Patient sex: M
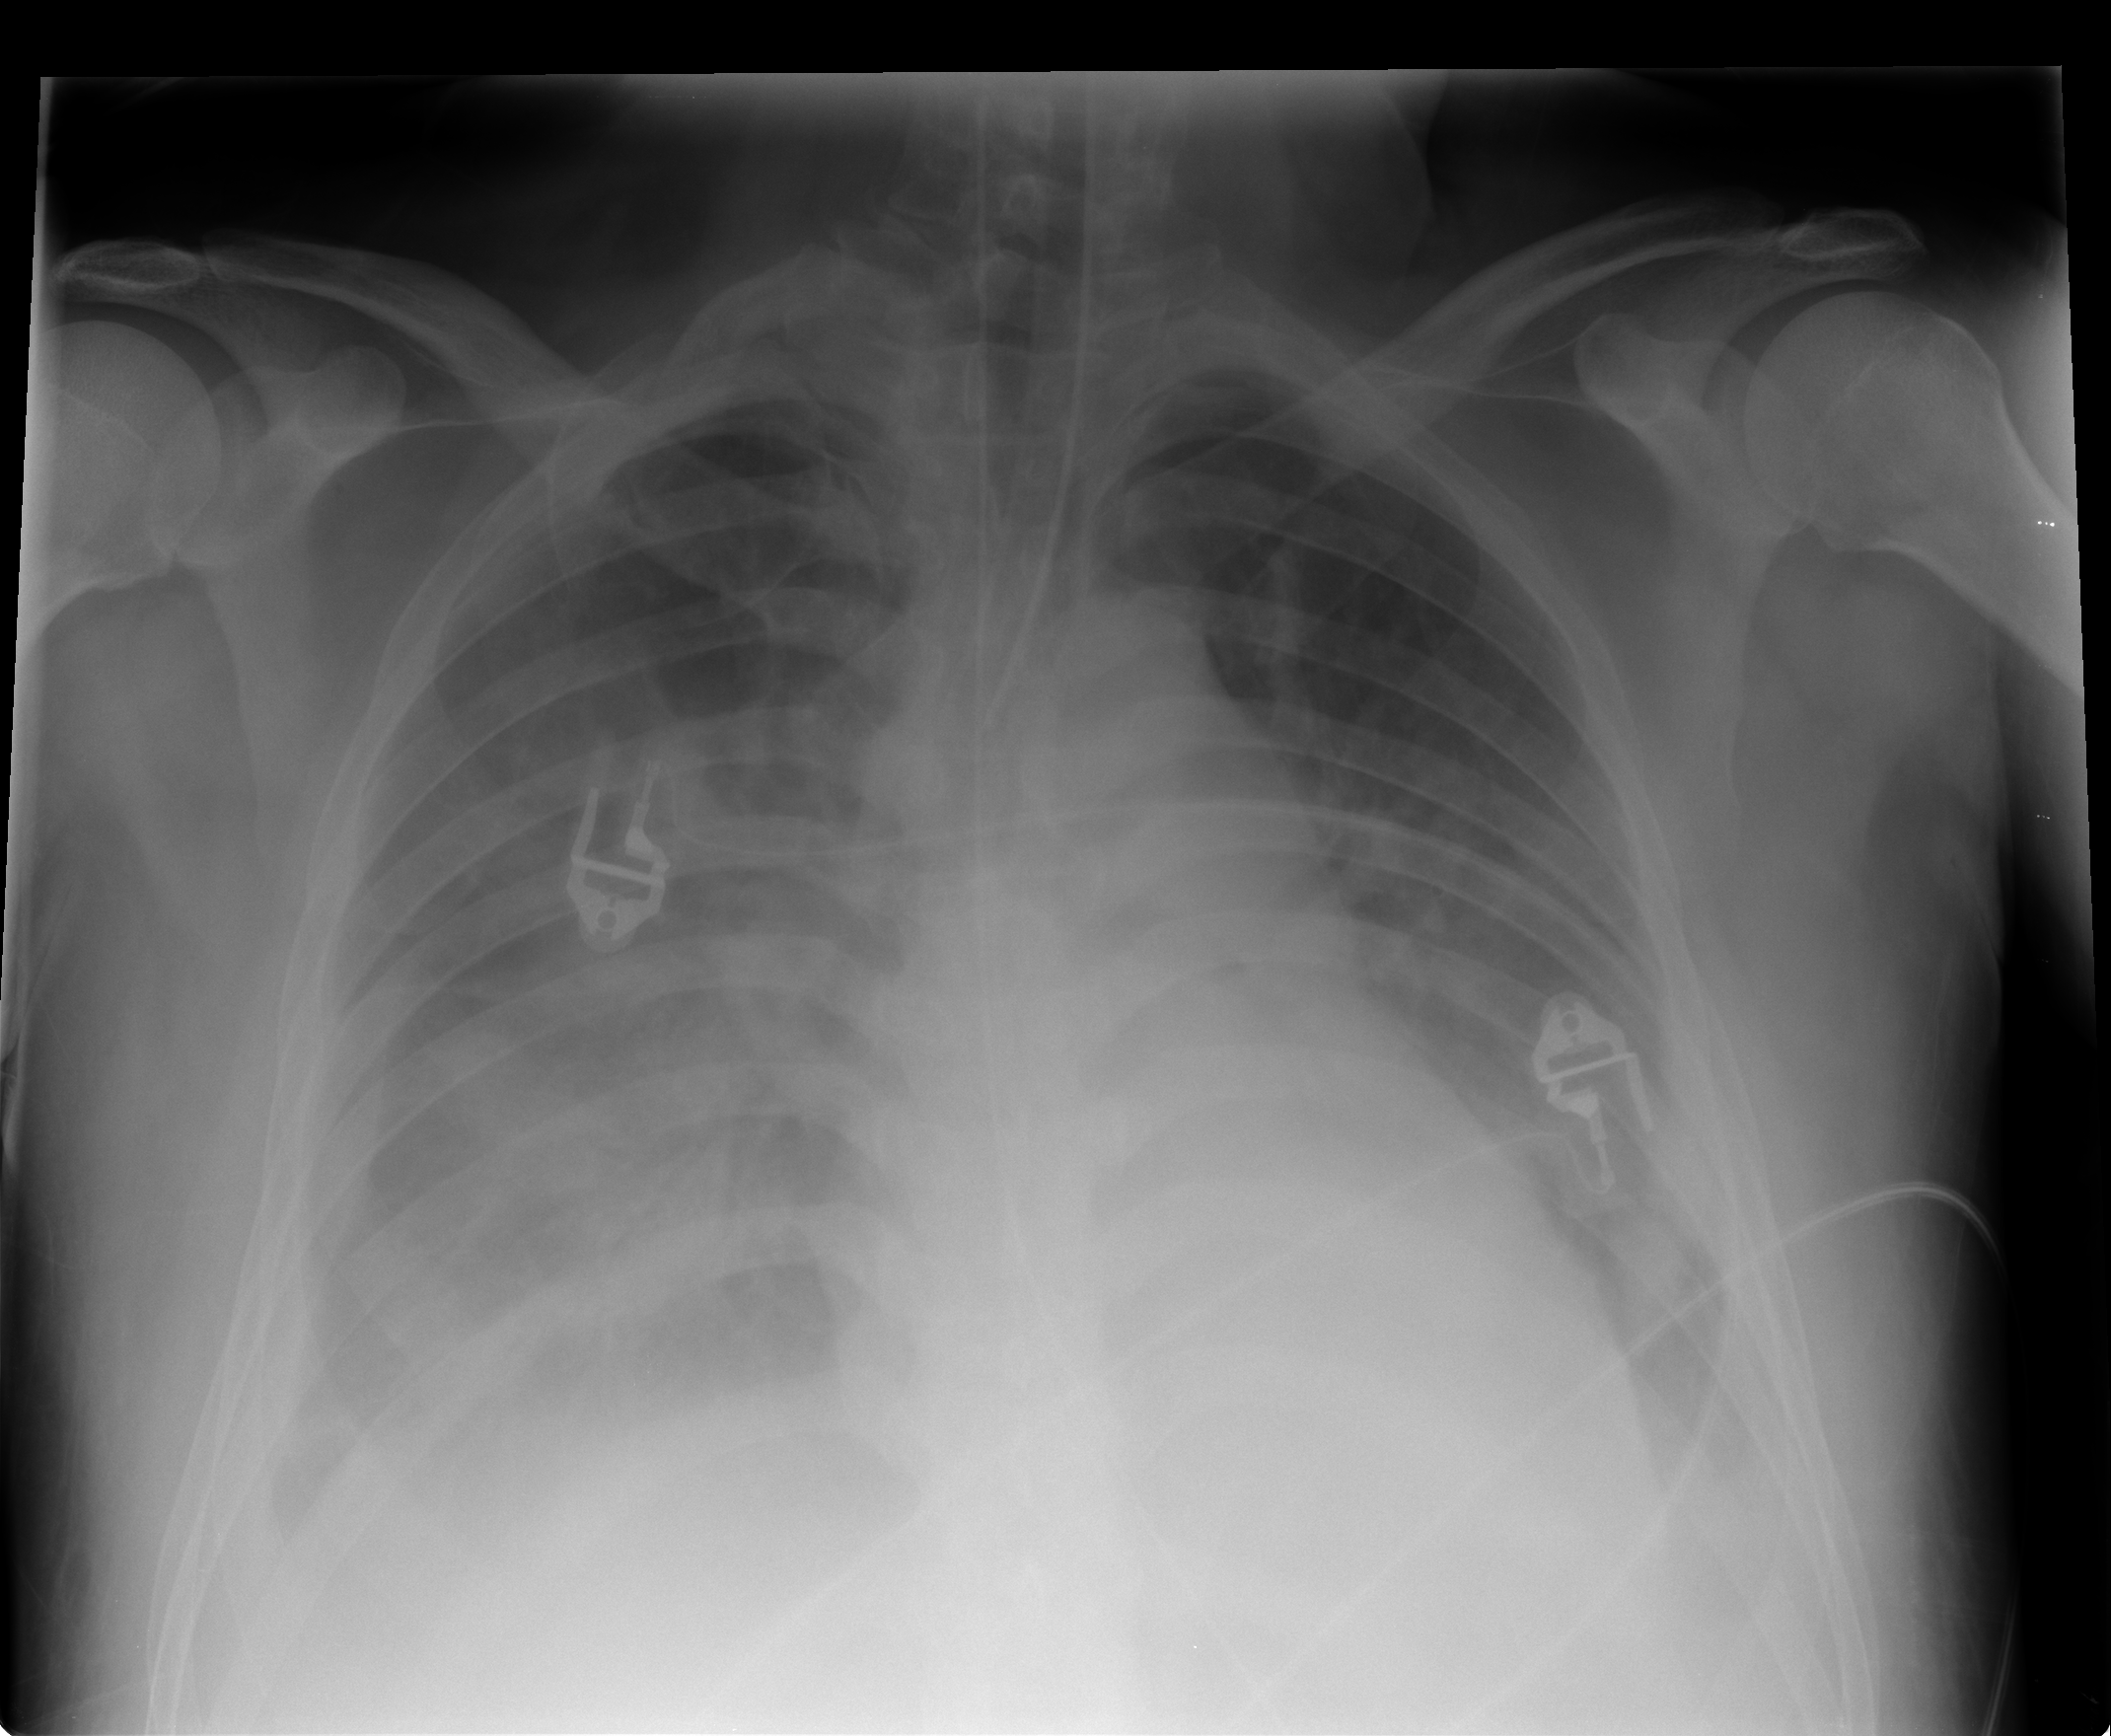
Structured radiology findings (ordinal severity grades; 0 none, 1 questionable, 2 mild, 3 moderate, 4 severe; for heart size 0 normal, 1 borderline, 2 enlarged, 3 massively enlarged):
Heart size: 2
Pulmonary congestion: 2
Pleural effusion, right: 2
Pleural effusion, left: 1
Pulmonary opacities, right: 3
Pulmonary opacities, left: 3
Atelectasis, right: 2
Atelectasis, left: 2